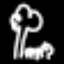
Label: mushroom